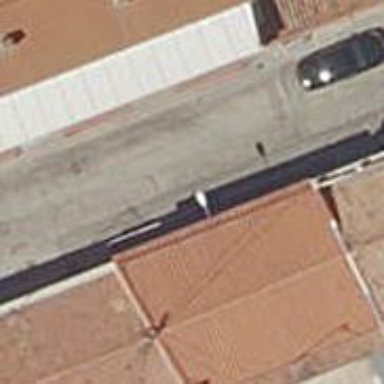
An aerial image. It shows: Footway surfaced with paving stones.